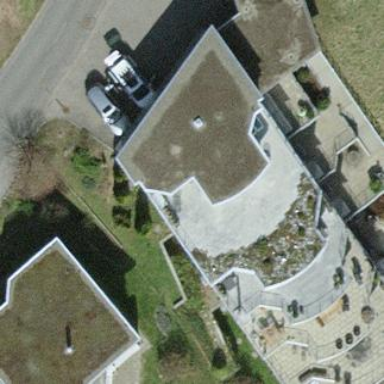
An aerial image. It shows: Terrace building.